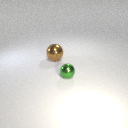
large brown metal sphere to the left of small green metal sphere